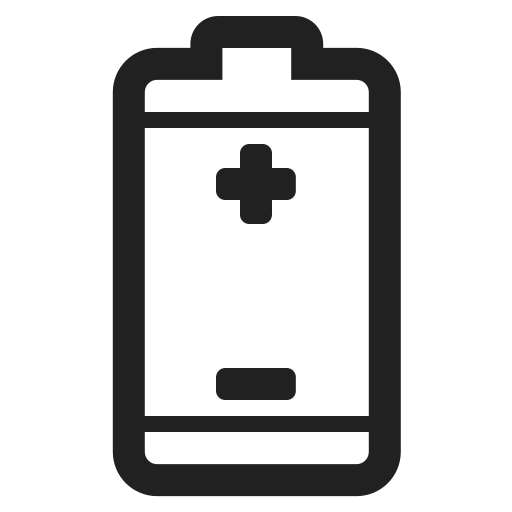
battery high contrast